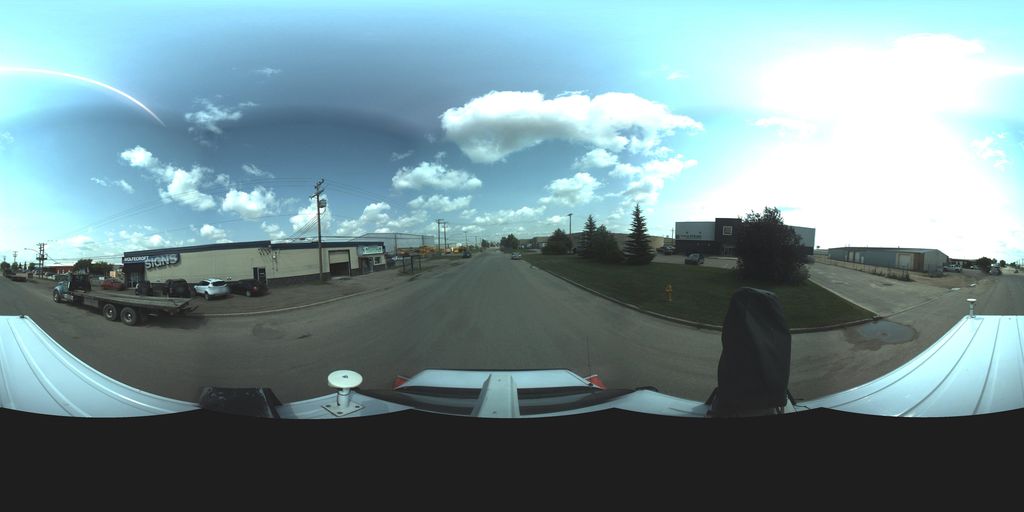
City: saskatoon